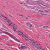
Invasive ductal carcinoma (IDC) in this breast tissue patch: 0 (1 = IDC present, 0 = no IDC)